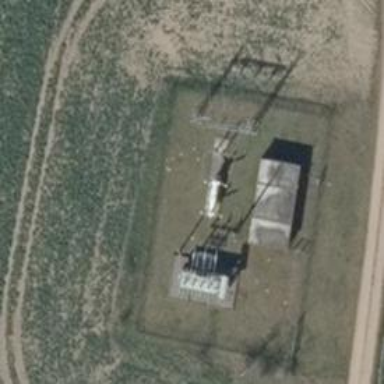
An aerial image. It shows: Power line in the image.